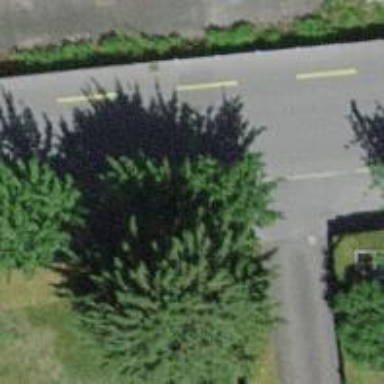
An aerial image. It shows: Street tree with broadleaved leaves.